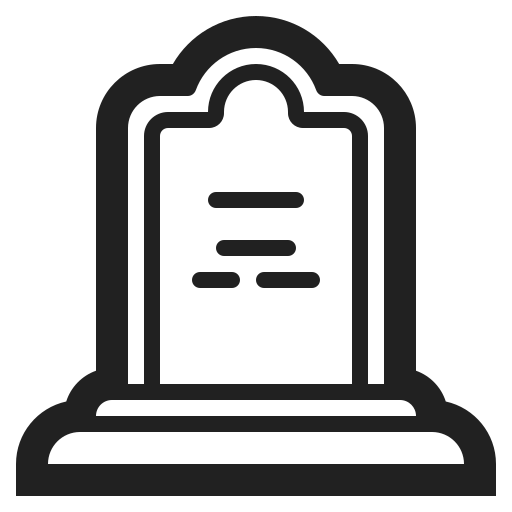
headstone high contrast